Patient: sex F, age 28
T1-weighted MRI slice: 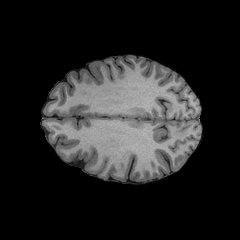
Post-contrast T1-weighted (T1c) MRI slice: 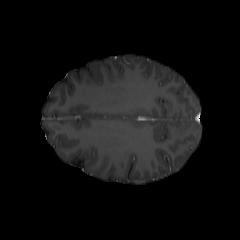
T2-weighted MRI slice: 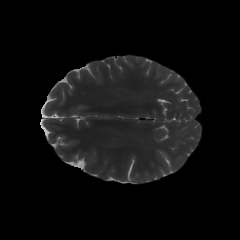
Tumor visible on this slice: no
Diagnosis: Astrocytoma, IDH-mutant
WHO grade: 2